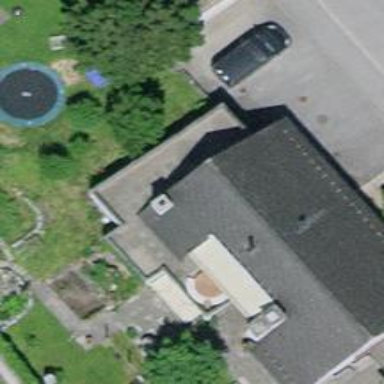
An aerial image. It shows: Garage building.